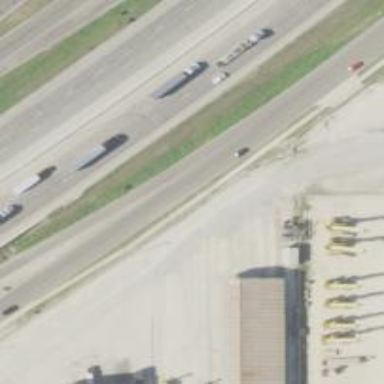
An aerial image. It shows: Secondary road with asphalt surface and frontage road.